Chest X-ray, AP view. Patient: 58 years old, sex M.
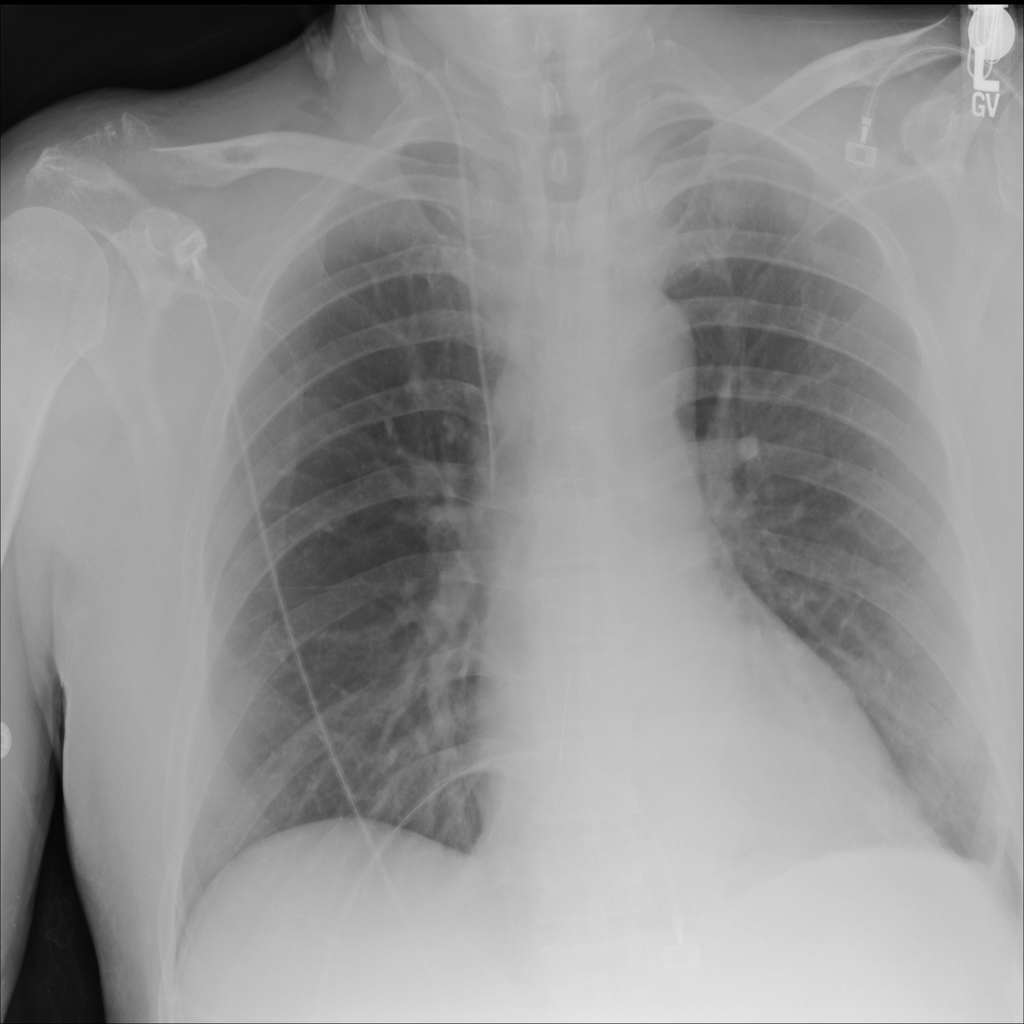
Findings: No Finding